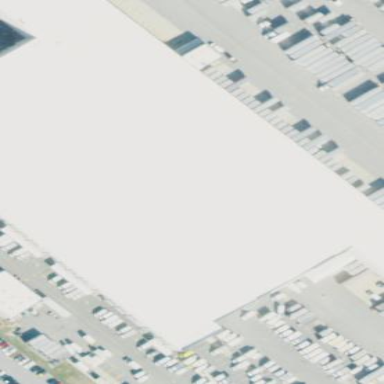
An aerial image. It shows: Post depot building.